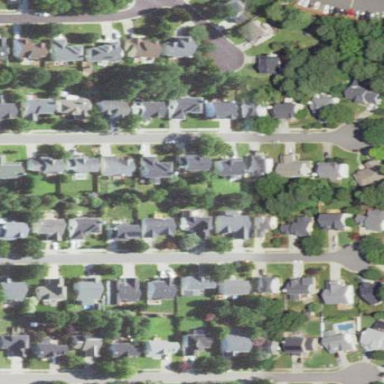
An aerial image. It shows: Residential area within neighborhood.